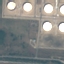
Land use / land cover: Industrial